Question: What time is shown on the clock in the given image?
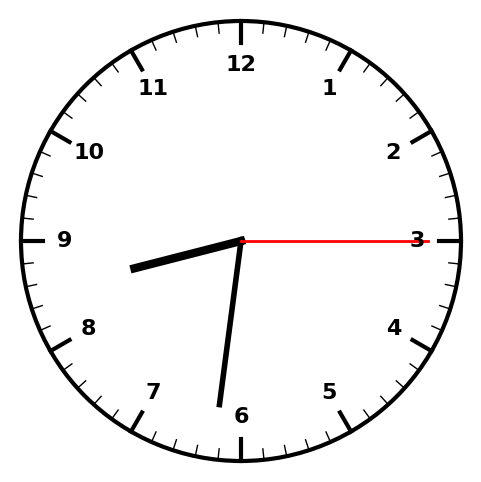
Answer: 08:31:15